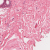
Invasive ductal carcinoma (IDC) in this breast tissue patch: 0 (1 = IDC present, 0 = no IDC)